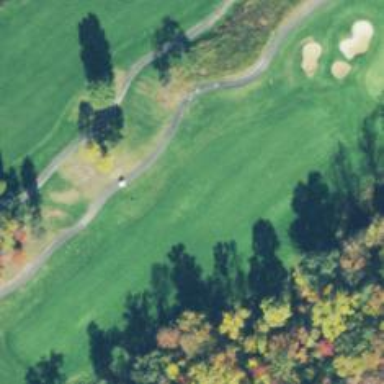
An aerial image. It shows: Golf hole.